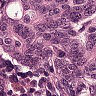
Metastatic tissue present: yes